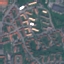
Land use / land cover: Residential